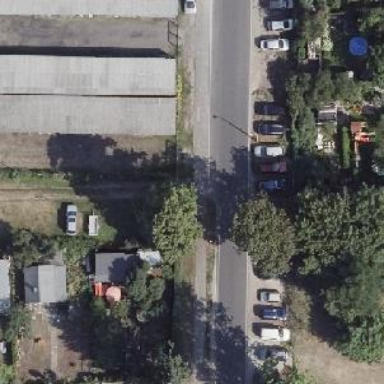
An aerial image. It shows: There is parking obstacle present.